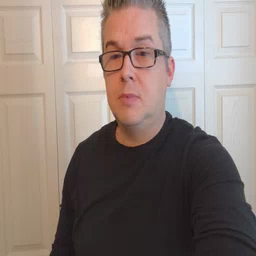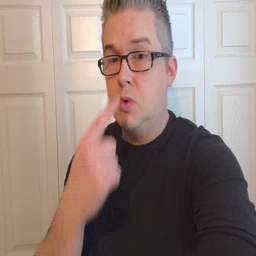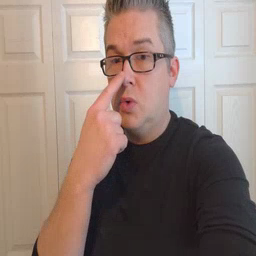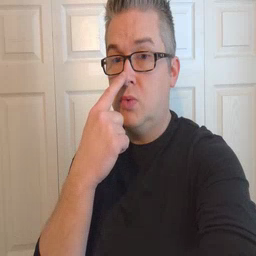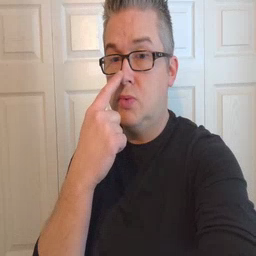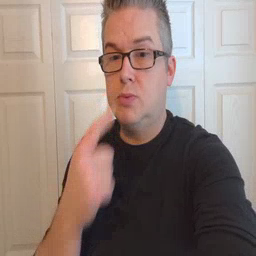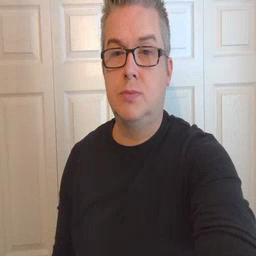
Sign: nose